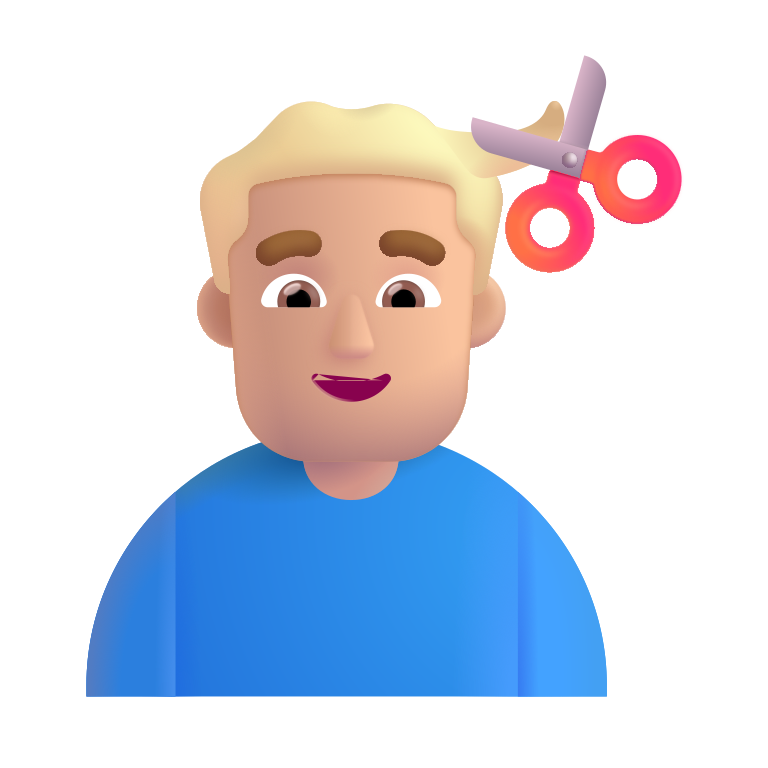
man getting haircut color  light